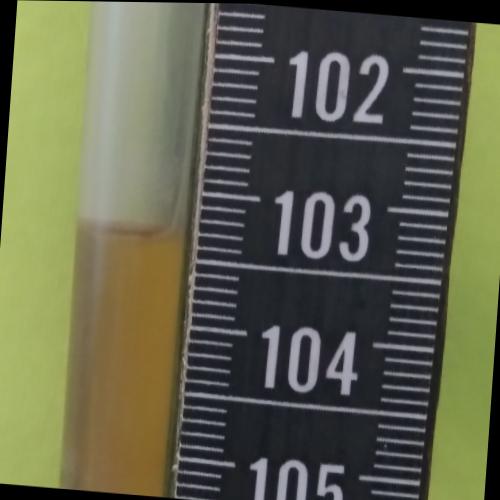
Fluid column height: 103.3 cm